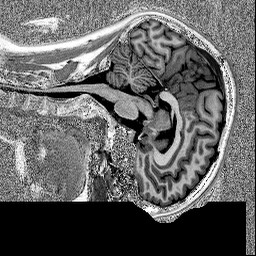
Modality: MP2RAGE
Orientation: sagittal
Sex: female